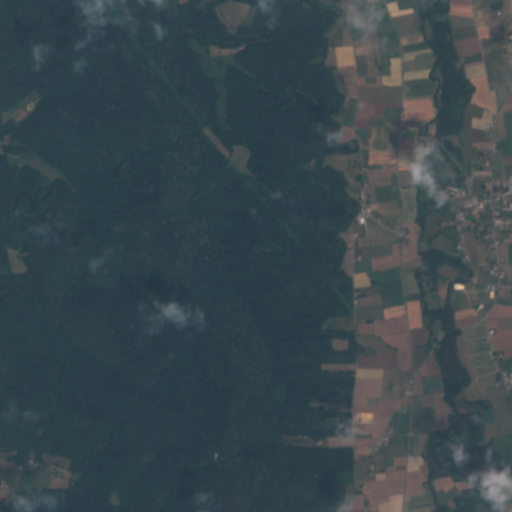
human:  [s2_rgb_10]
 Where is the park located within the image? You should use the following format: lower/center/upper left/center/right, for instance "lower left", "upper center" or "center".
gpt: The park is located in the center right of the image.
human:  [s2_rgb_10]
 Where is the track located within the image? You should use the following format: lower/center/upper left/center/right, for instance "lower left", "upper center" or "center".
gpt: The track is located in the center right of the image.
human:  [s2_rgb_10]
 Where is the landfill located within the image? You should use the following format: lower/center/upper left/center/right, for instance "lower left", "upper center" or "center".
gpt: There is no landfill in the image.